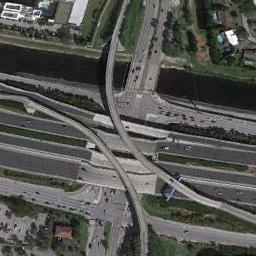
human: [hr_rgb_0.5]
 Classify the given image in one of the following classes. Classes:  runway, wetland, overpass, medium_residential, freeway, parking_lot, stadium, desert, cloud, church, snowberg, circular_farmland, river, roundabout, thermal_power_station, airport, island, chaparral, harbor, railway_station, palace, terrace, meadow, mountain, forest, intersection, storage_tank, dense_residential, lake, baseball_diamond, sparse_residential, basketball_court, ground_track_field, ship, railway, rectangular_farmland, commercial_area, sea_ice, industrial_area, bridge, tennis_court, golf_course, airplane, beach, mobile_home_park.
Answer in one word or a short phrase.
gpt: overpass